Question: Is it possible to overlay two or more graphics in Mathematica, if the graphics are generated by functions such as ReliefPlot or DensityPlot, using Opacity to control the appearance?
For example:
'''
a = ReliefPlot[
Table[i + Sin[i^2 + j^2], {i, -4, 4, .03}, {j, -4, 4, .03}], ImageSize -> 100]
b = ReliefPlot[
Table[i + Sin[i^3 + j^3], {i, -4, 4, .03}, {j, -4, 4, .03}], ImageSize -> 100]
Show[a,b]
'''

combines the two, but I can't work out how to insert an Opacity command anywhere here such that both are visible. The documentation states that these functions accept the same options as Graphics ("ReliefPlot has the same options as Graphics, with the following additions and changes:"), but I don't understand how to control the graphics... (And I may be confused about the difference between graphics options and directives, as well.)
Enlightenment - and less opacity - very welcome!
Edit: Wow, you guys are quicker than my version of Mathematica - thanks!
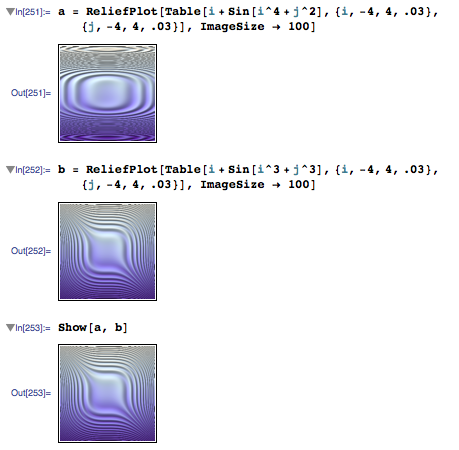
Answer: You'll have to issue the opacity directive to 'ColorFunction' like so:
'''
a = ReliefPlot[
Table[i + Sin[i^2 + j^2], {i, -4, 4, .03}, {j, -4, 4, .03}],
ImageSize -> 100]
b = ReliefPlot[
Table[i + Sin[i^3 + j^3], {i, -4, 4, .03}, {j, -4, 4, .03}],
ImageSize -> 100,
ColorFunction -> (Directive[Opacity[0.5],
ColorData["Rainbow"][#]] &)]
Show[a, b]
'''

In general, in all '*Plot*' functions, you control opacity with either 'PlotStyle' or 'ColorFunction', as the case may be. If this were just a 'Graphics' primitive, you'd probably do something like 'Graphics[{Opacity[0.5], object}]'.